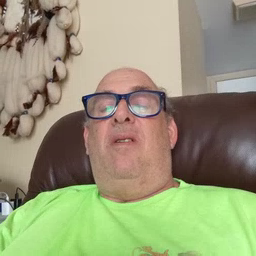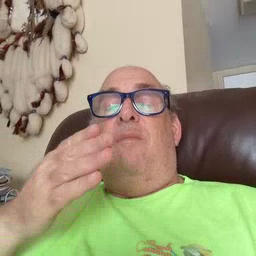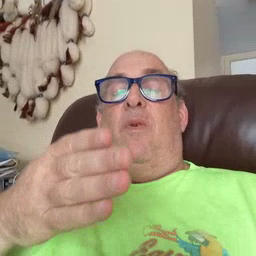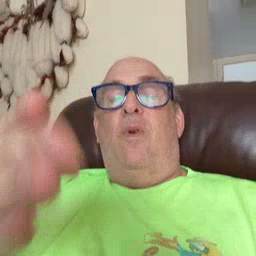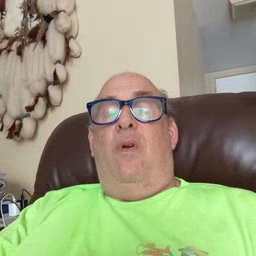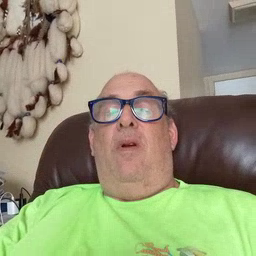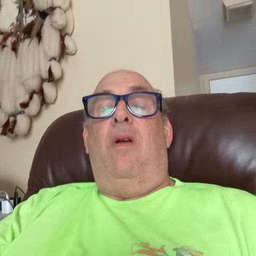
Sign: boat